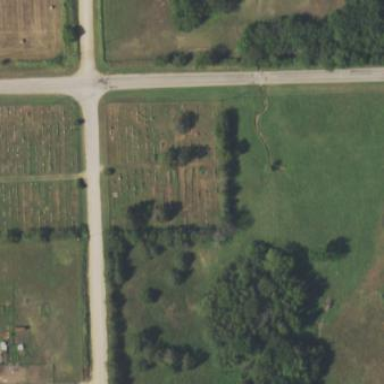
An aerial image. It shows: Cemetery.